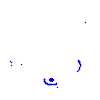
Particle: pion